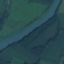
Land use / land cover class: River